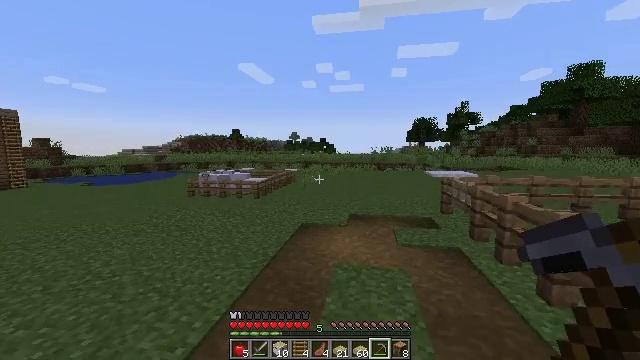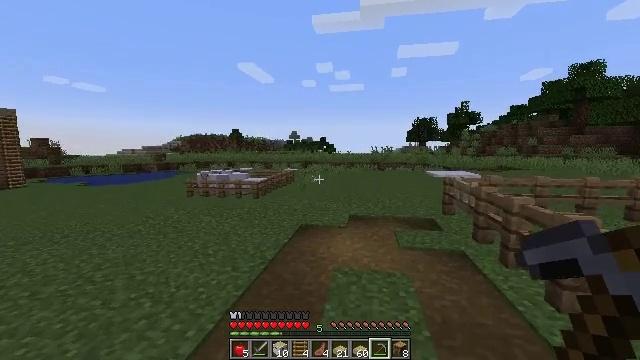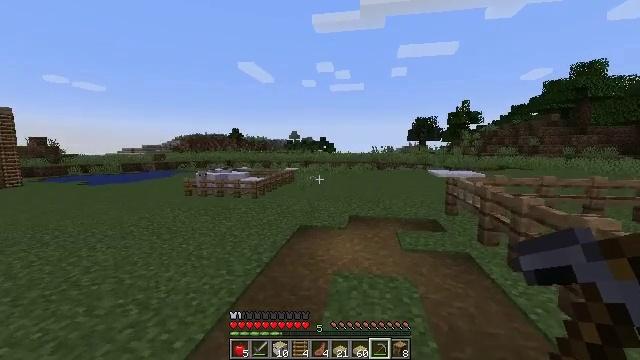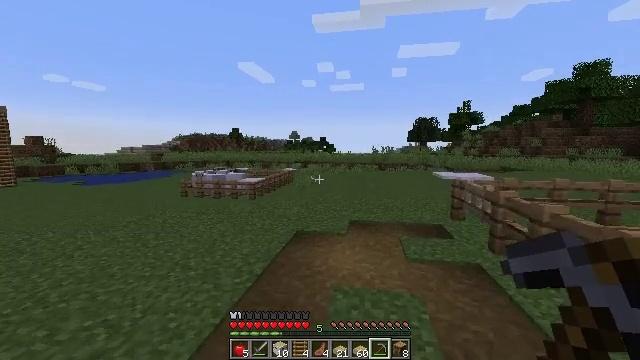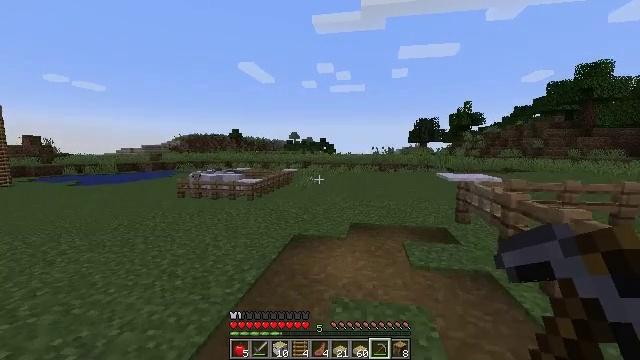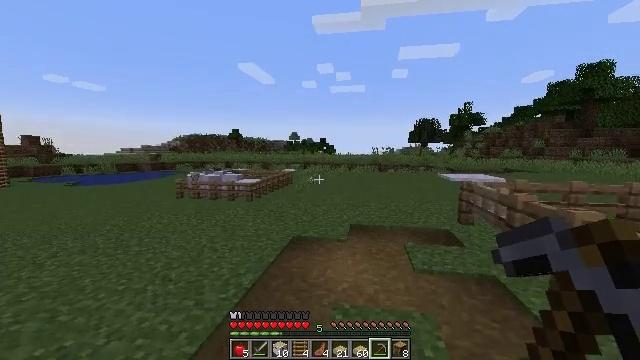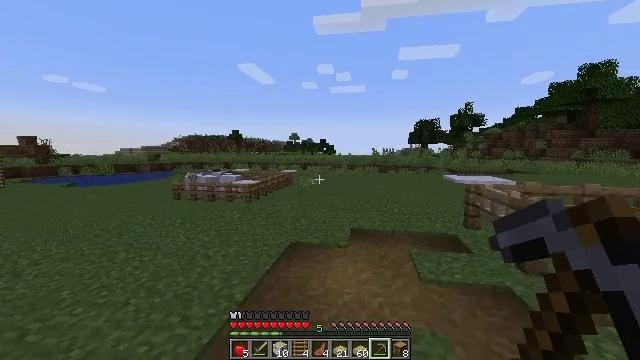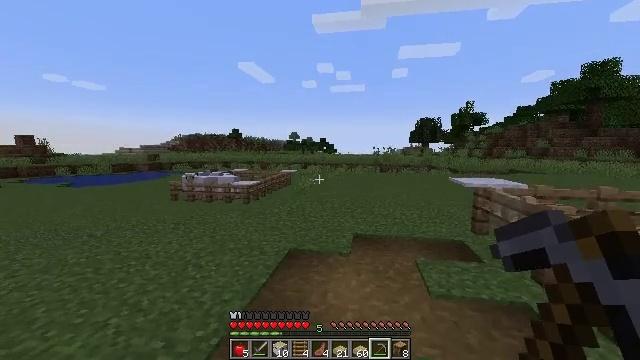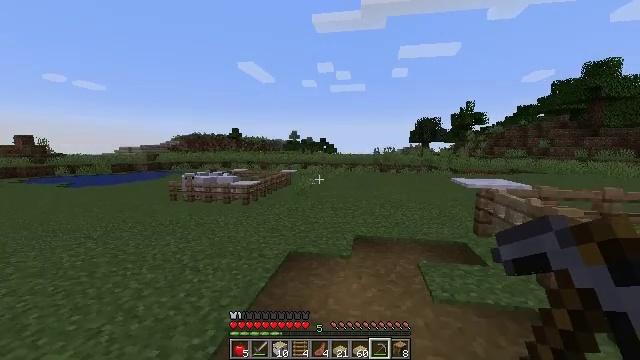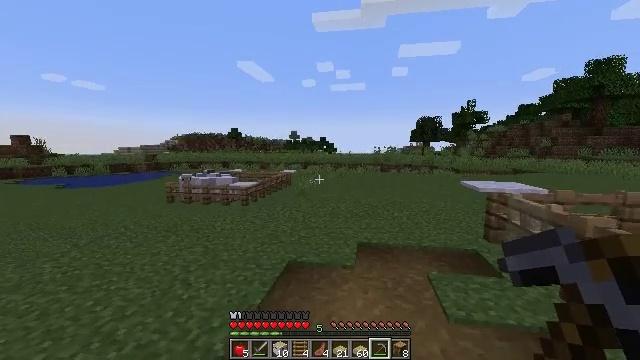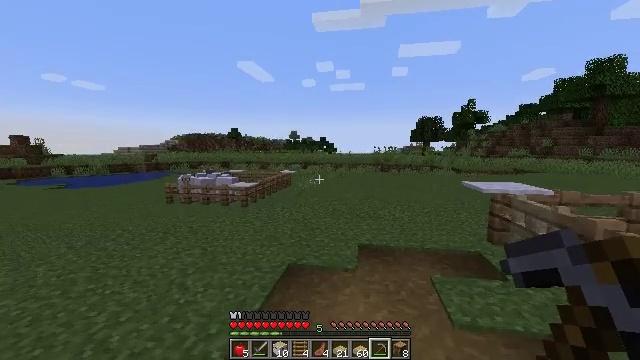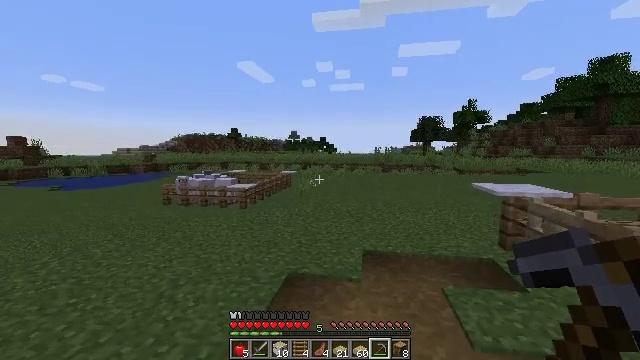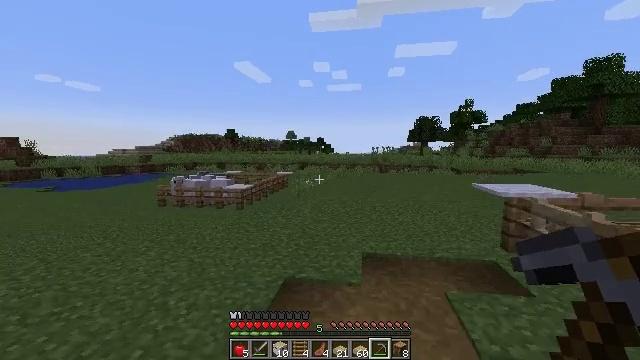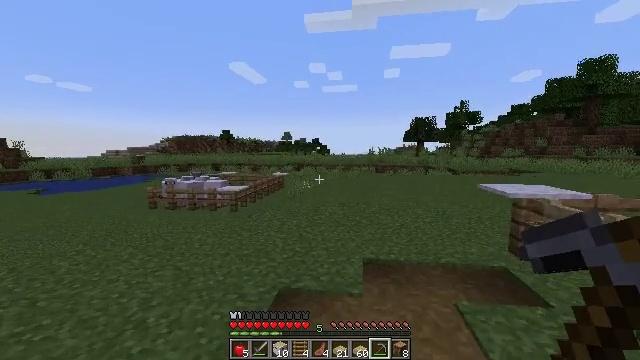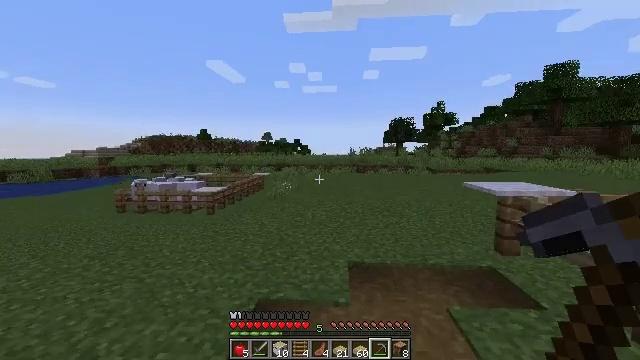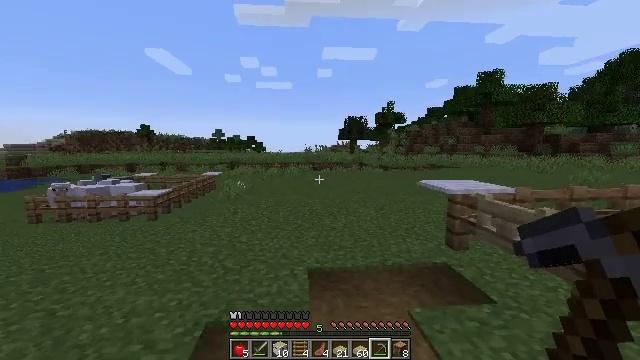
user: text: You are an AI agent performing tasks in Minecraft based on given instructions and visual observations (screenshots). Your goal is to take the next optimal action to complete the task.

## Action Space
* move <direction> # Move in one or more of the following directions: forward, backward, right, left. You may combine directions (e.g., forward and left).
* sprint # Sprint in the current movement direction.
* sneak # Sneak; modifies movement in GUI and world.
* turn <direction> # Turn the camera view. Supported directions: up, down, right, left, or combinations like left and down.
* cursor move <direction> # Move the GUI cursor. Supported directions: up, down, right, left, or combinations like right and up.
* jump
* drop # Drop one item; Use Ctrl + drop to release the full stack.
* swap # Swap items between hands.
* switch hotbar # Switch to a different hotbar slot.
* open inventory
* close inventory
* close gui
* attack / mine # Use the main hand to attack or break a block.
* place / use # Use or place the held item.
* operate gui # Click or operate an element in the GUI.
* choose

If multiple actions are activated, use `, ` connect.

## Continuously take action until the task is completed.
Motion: motion action
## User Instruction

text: Place birch planks in the crafting table to create a birch door.
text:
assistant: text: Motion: move forward
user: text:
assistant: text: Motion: move forward
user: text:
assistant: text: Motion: move forward
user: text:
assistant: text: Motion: move forward
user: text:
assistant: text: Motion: move forward
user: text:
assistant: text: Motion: move forward
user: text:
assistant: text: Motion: move forward
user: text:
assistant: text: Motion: move forward
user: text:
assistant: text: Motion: move forward
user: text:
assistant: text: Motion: move forward
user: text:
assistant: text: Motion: move forward
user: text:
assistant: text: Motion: move forward
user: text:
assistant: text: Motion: move forward
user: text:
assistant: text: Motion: move forward, turn right
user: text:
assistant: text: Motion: move forward, turn right
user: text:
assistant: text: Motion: move forward, turn right
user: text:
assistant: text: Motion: move forward
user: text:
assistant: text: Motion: move forward
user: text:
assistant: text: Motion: move forward
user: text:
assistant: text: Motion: move forward
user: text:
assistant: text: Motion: move forward
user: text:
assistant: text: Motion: move forward
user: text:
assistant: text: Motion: move forward, turn right
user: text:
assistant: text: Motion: move forward, turn right
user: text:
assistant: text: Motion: move forward, turn right
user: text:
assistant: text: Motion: move forward, turn right
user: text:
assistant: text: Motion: move forward
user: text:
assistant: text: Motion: move forward
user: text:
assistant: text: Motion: move forward
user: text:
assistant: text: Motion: move forward